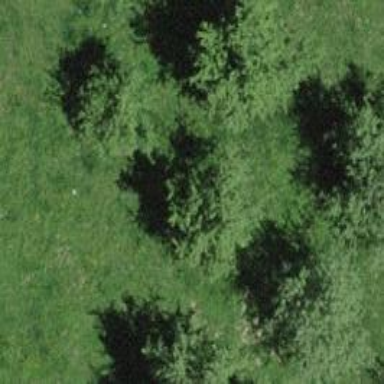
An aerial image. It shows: Agricultural area with broadleaved deciduous trees.